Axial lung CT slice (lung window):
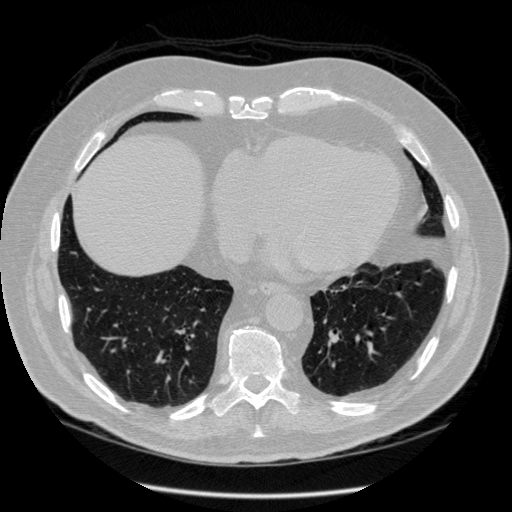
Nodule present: no